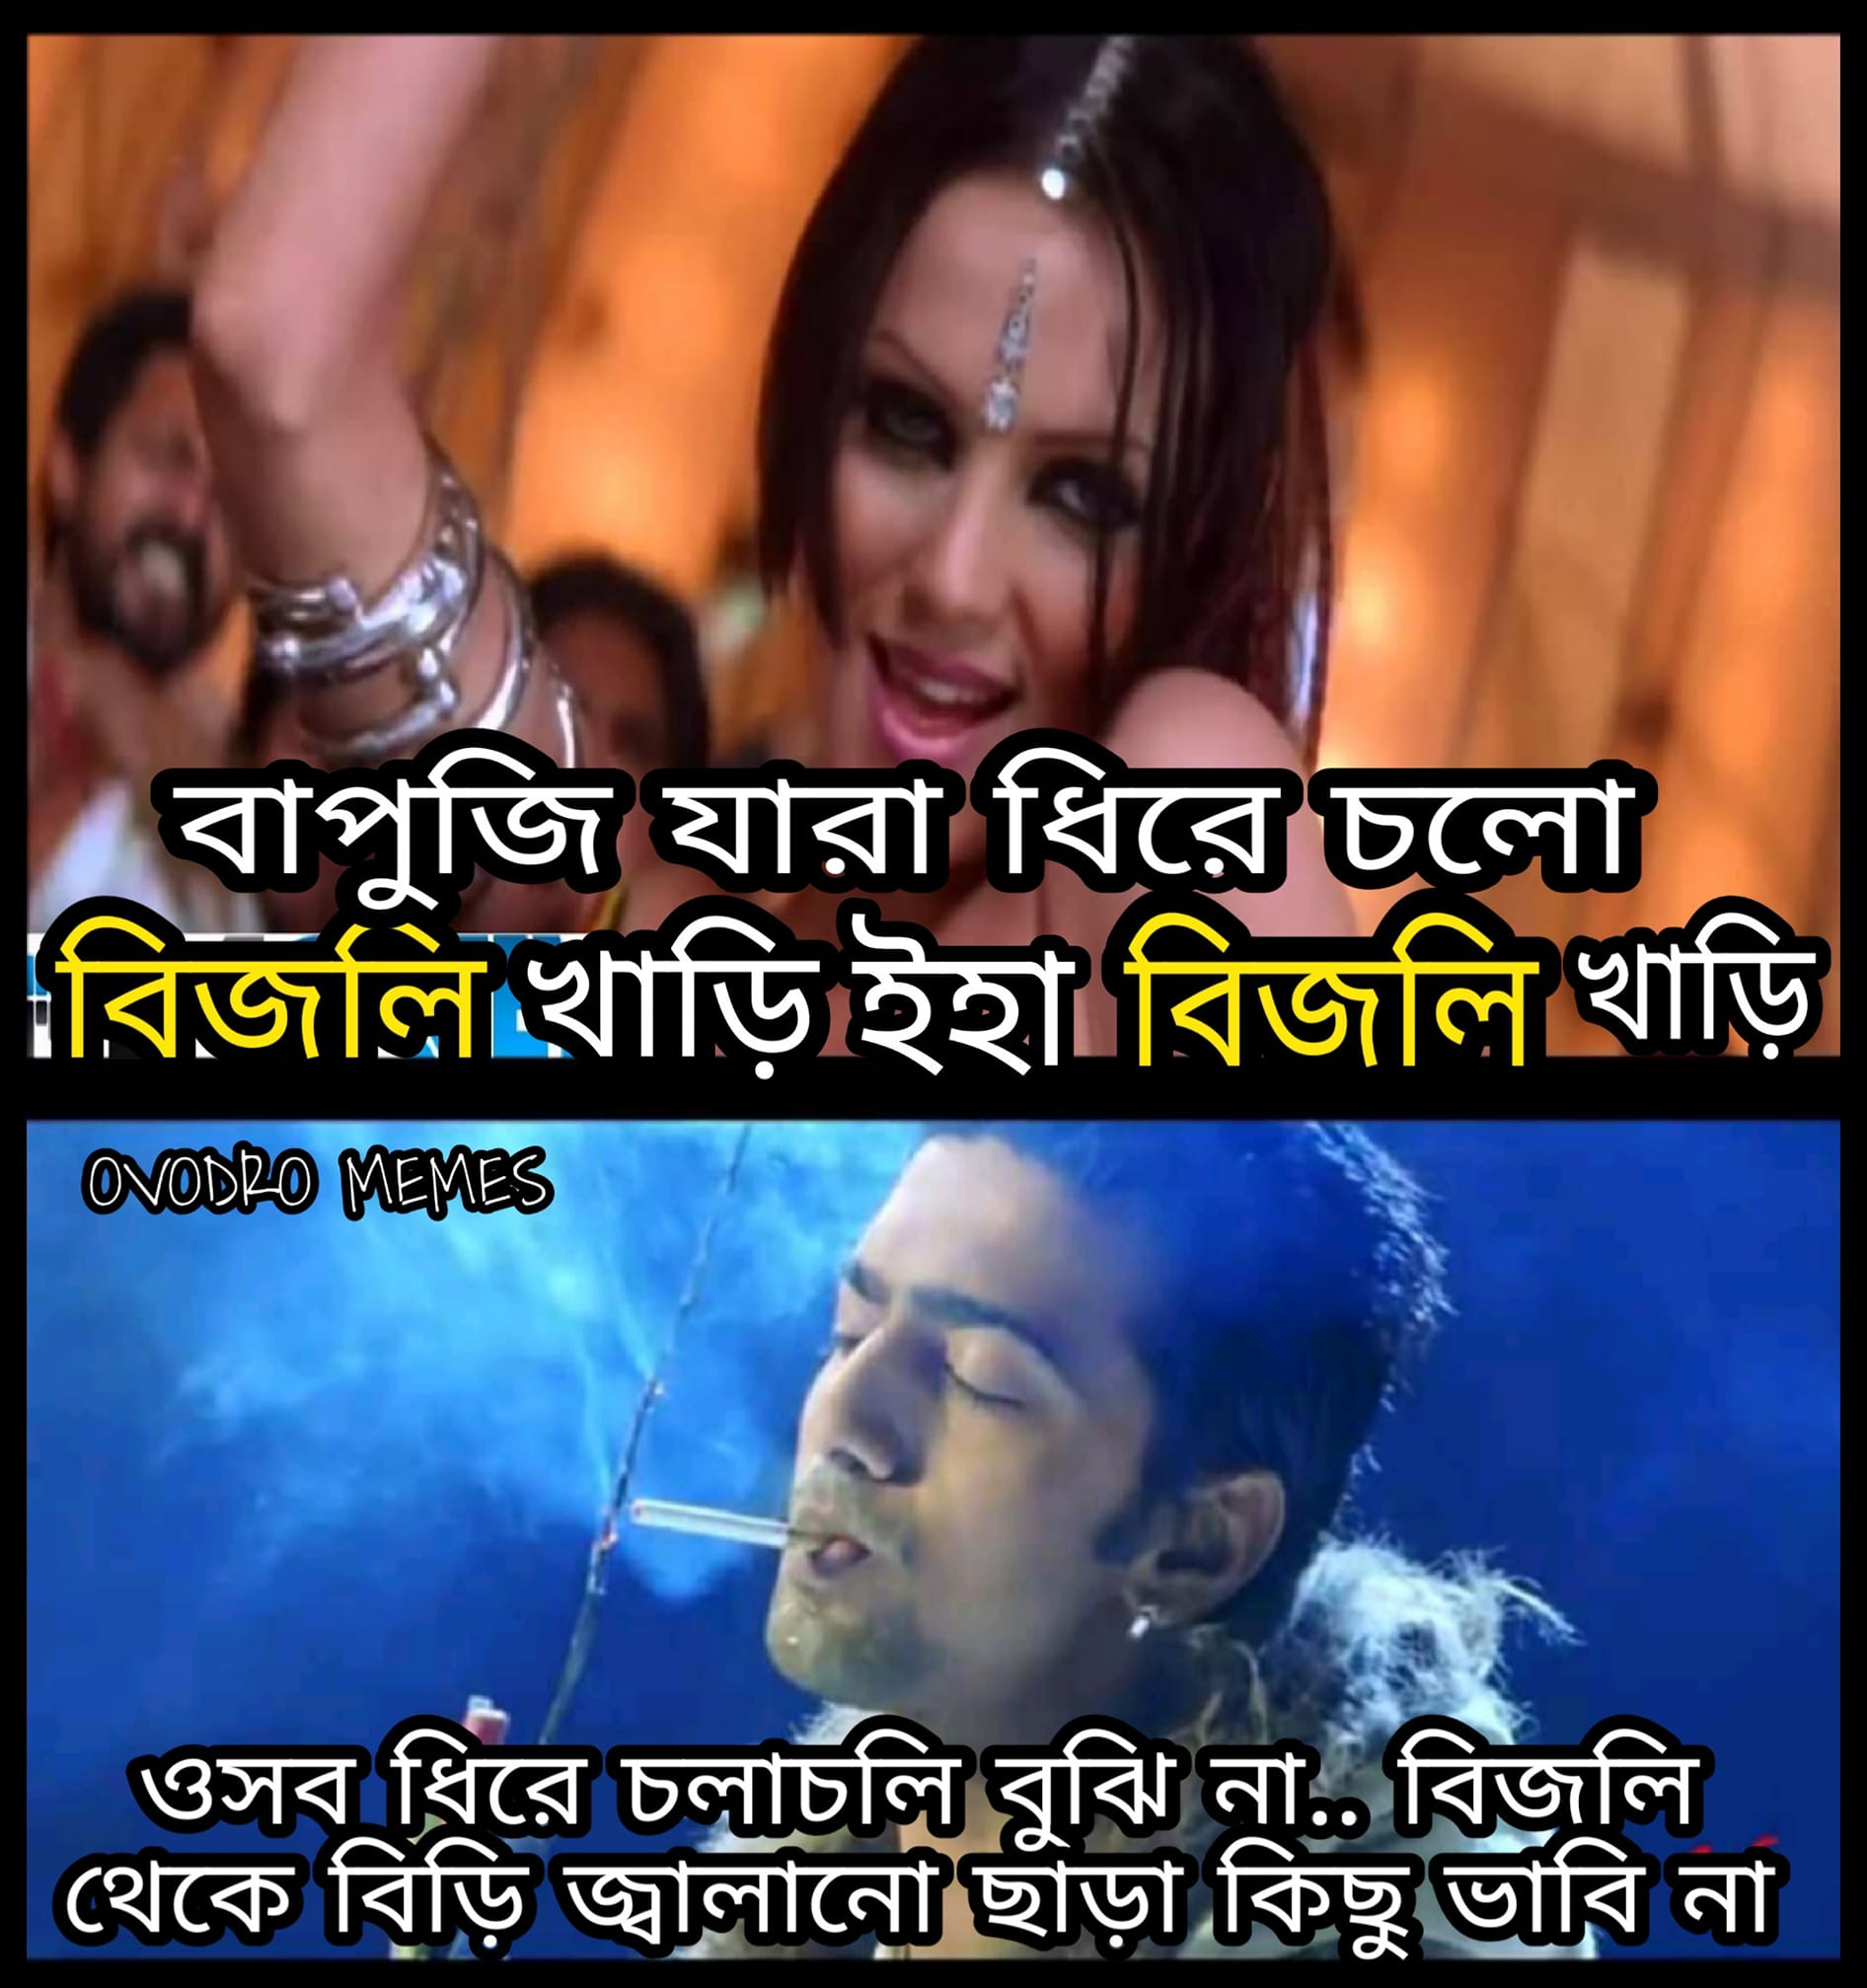
Caption: বাপুজি যারা ধিরে চলো বিজলি খাড়ি ইহা বিজলি খাড়ি    ওসব ধিরে চলাচলি বুঝি না... বিজলি থেকে বিড়ি জ্বালানো ছাড়া কিছু ভাবি না
Label: non-hate